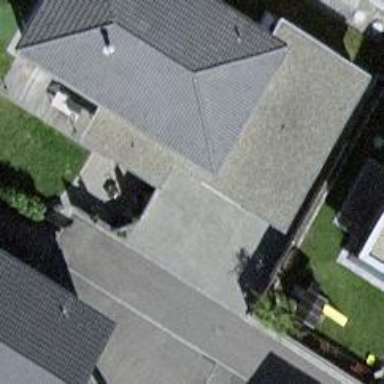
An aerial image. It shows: Garage building.